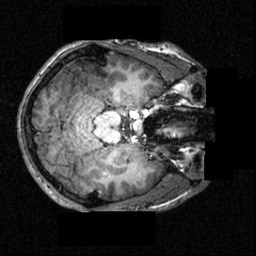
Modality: T1w
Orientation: axial
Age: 18
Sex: male
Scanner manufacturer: siemens
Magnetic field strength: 3.951 T
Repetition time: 1.5 s
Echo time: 0.00335 s